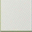
Piece: xx